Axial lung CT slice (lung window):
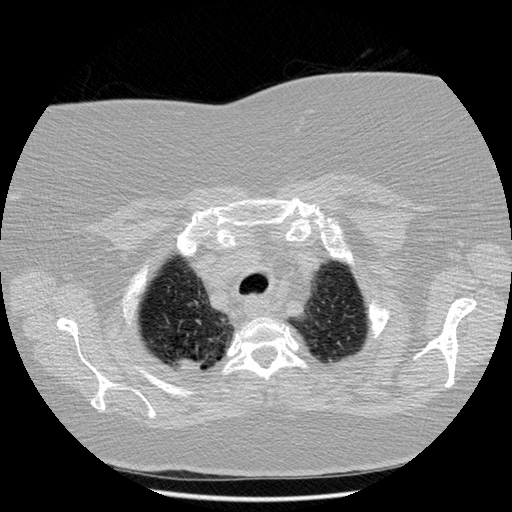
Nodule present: no